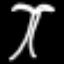
Label: palm tree